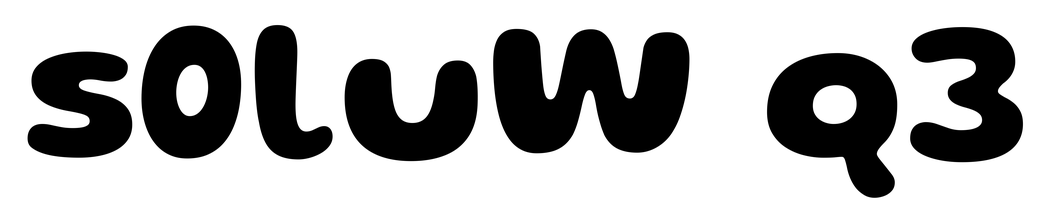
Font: Gluten_Bold